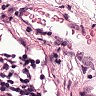
Metastatic tissue present: no